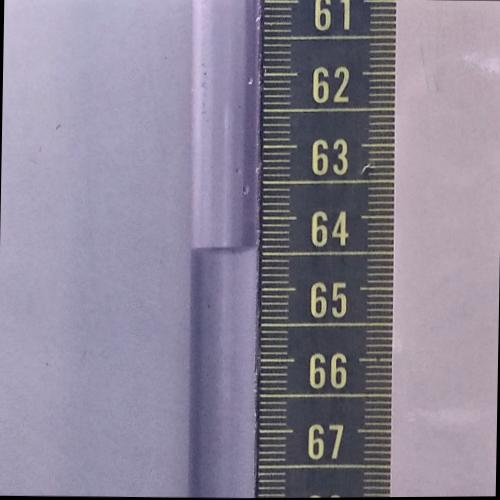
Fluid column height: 64.4 cm